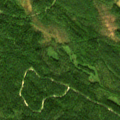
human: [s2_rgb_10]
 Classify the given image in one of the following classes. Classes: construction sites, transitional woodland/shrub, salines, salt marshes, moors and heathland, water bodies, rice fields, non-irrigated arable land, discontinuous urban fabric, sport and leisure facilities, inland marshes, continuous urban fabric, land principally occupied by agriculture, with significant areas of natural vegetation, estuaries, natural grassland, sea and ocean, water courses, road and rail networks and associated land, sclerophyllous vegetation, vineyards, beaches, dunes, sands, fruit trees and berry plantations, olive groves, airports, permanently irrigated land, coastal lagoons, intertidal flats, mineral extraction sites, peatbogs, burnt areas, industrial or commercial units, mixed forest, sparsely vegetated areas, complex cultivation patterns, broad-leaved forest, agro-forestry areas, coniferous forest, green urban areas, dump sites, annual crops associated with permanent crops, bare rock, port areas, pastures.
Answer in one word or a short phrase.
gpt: coniferous forest, mixed forest